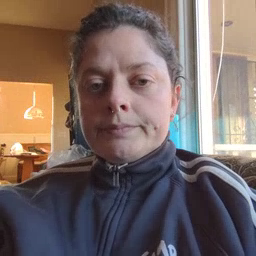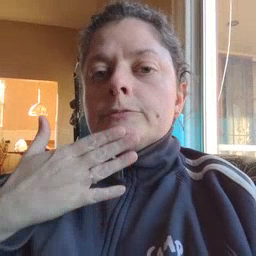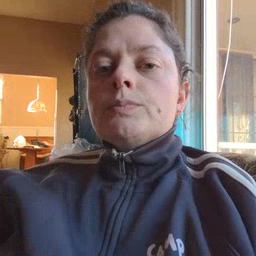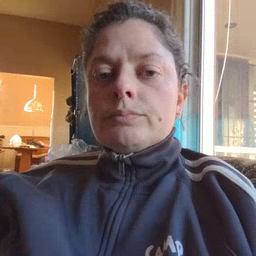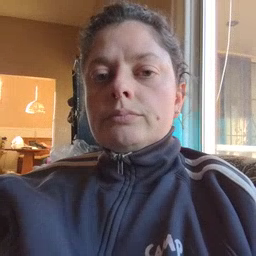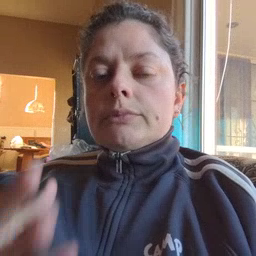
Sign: thankyou